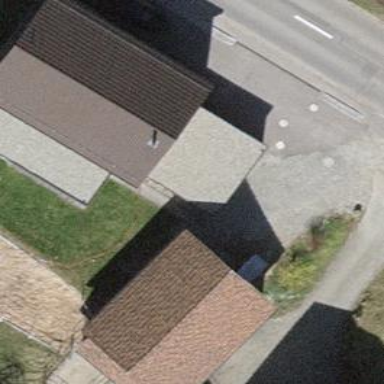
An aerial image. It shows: Garage building.